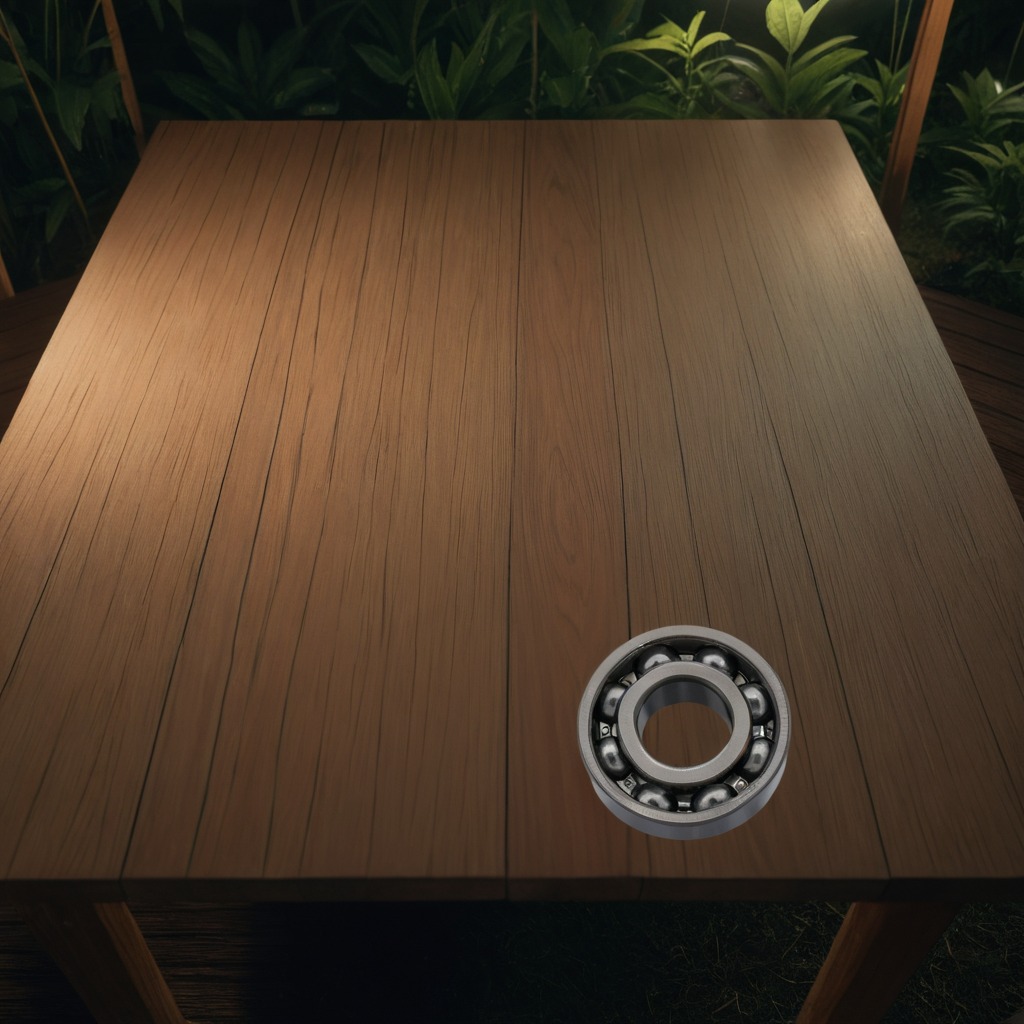
A metal ball bearing is lying on the wooden table inside a jungle field workshop tent at night.